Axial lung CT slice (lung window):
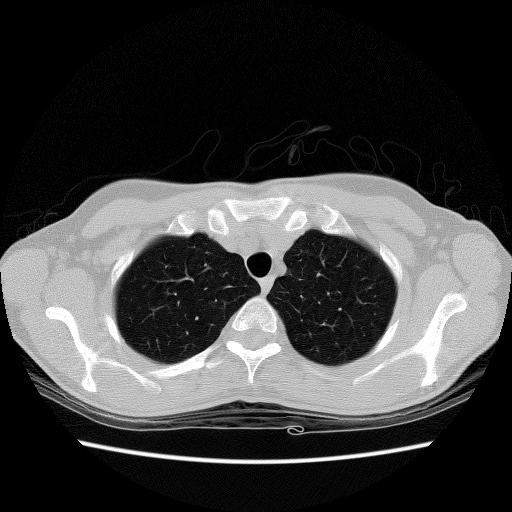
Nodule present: no